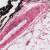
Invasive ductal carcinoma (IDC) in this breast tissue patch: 0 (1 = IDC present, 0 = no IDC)